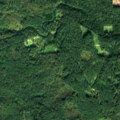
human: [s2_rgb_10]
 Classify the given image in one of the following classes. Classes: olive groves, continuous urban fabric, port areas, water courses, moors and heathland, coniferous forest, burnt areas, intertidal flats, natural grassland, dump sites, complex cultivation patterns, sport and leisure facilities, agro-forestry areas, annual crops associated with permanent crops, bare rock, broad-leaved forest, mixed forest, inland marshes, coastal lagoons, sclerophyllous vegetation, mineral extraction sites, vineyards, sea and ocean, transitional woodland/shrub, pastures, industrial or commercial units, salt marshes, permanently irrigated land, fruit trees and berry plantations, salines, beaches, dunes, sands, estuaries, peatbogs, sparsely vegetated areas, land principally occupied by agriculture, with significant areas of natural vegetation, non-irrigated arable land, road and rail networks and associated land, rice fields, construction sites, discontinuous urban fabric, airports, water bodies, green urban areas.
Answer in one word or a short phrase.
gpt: land principally occupied by agriculture, with significant areas of natural vegetation, coniferous forest, mixed forest, transitional woodland/shrub